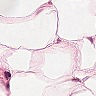
Metastatic tissue present: no